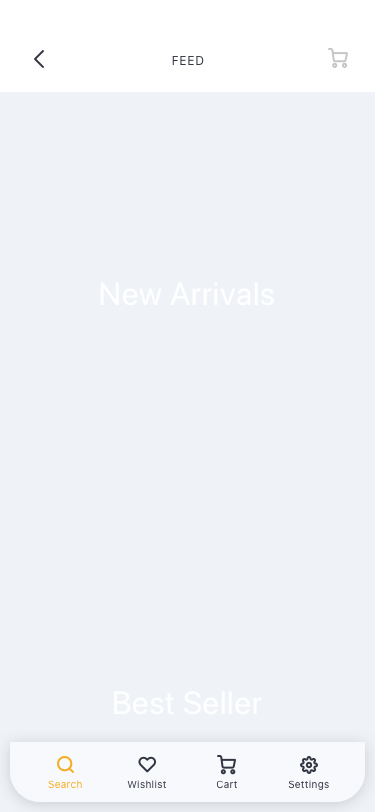
Text in this UI design:
Best Seller
New Arrivals
FEED